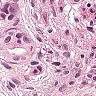
Metastatic tissue present: yes